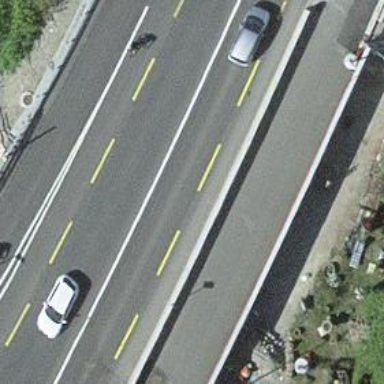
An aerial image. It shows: Secondary road with asphalt surface and designated cycle lane.